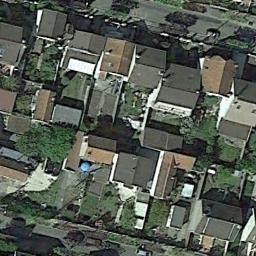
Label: dense_residential